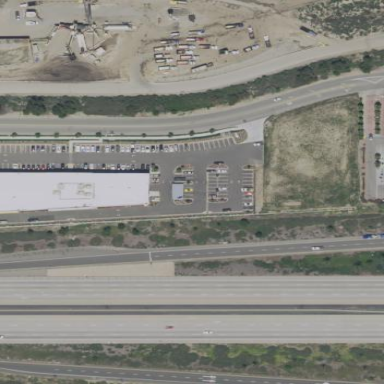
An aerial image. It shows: Retail area.